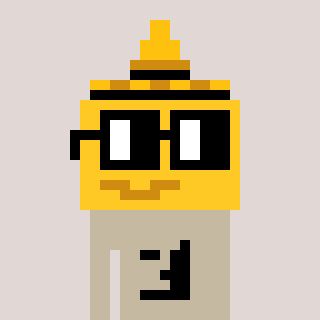
a pixel art character with square black glasses, a mustard-shaped head and a bege-colored body on a warm background